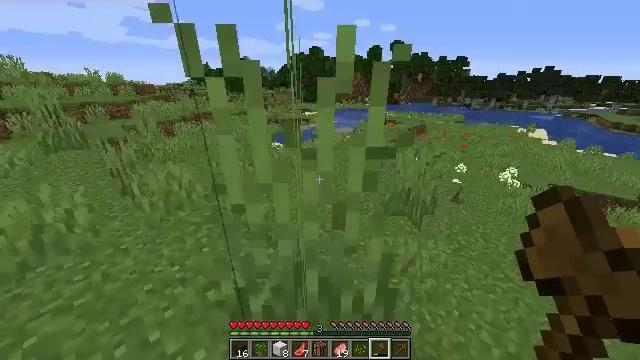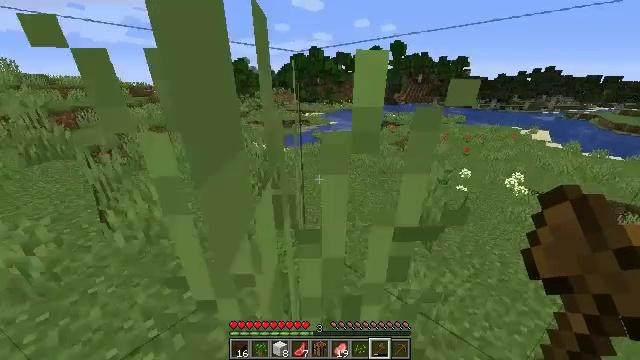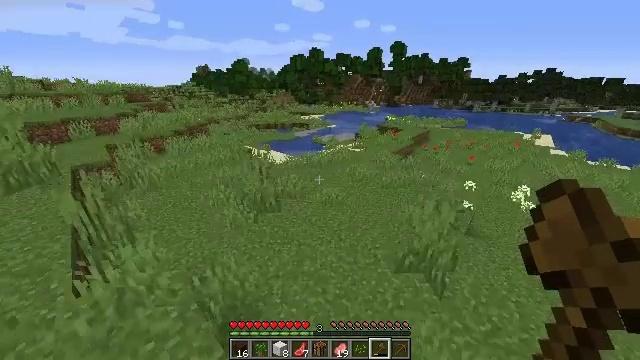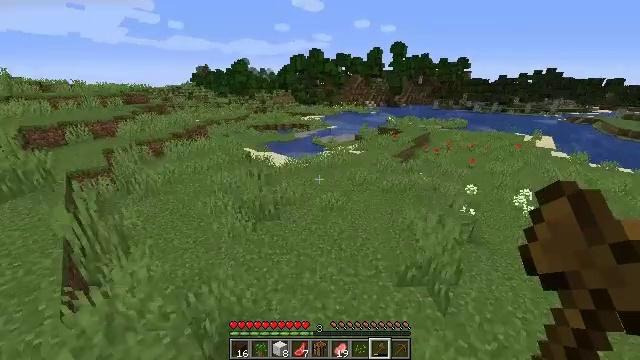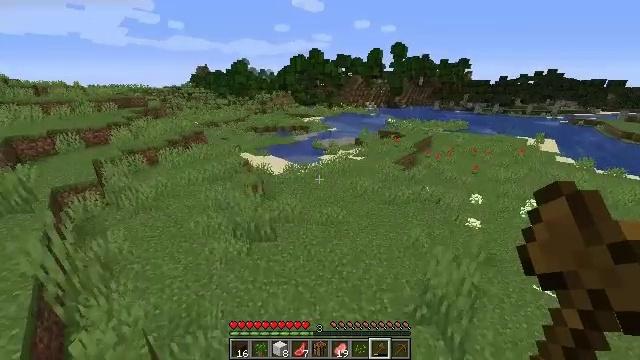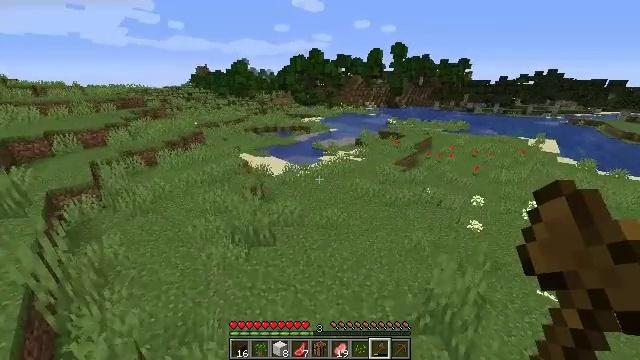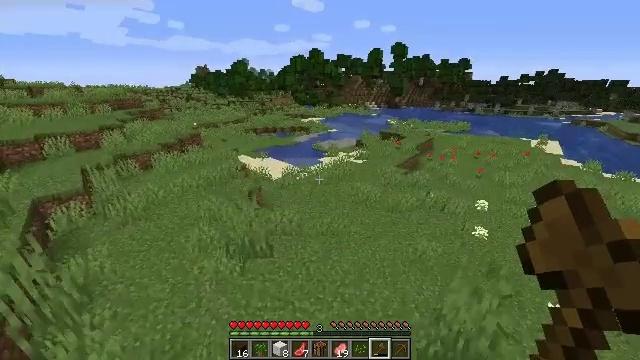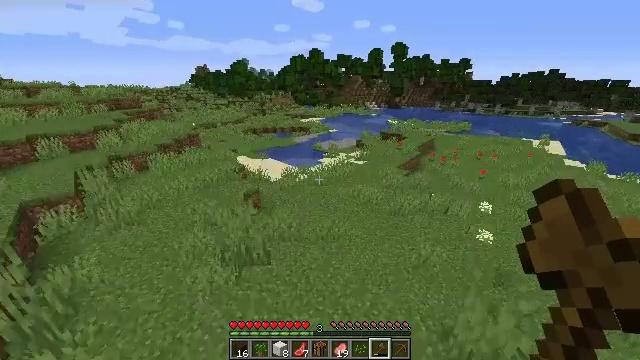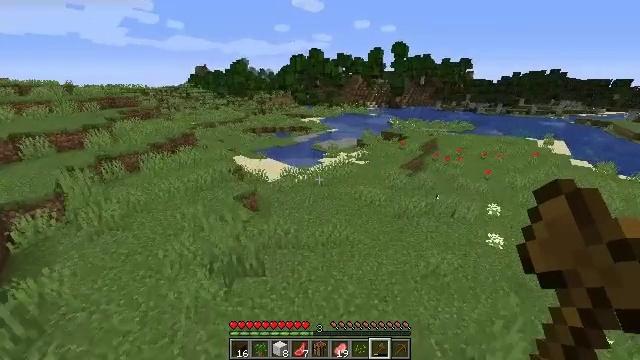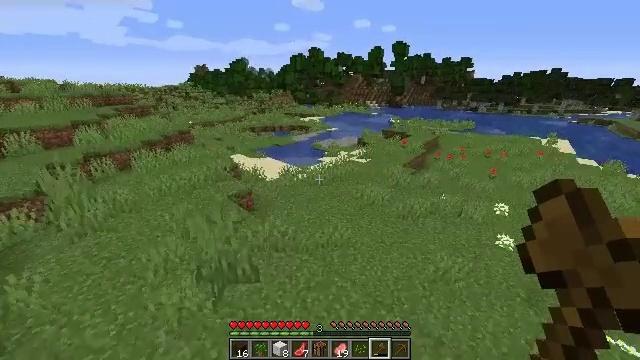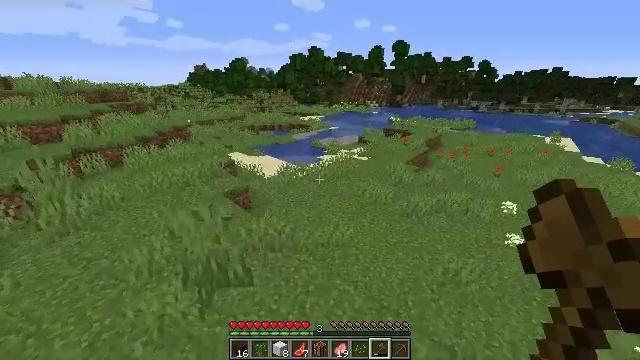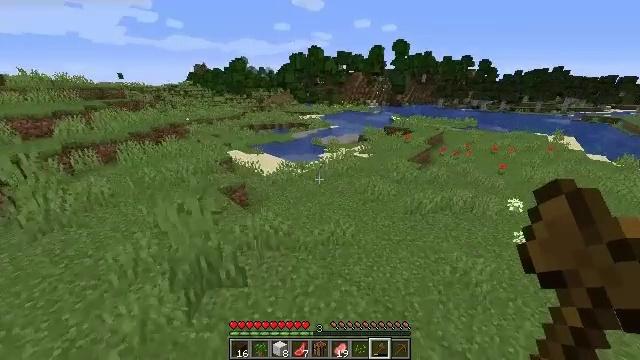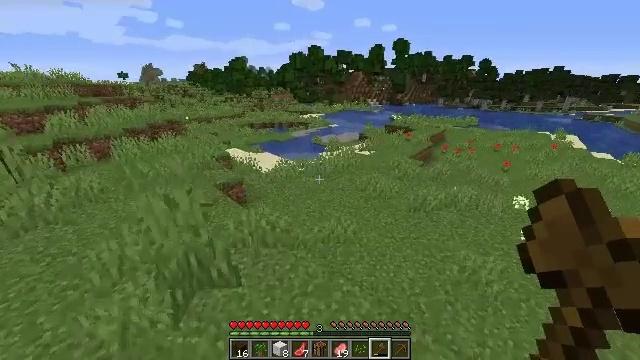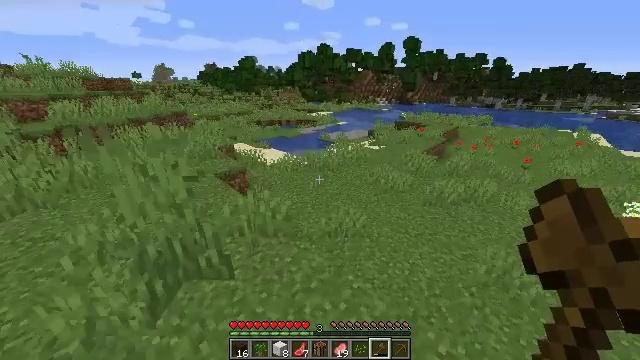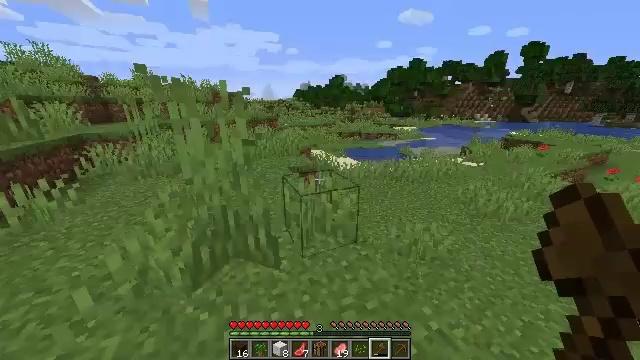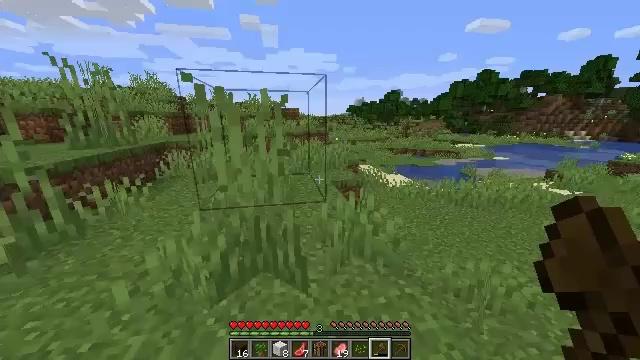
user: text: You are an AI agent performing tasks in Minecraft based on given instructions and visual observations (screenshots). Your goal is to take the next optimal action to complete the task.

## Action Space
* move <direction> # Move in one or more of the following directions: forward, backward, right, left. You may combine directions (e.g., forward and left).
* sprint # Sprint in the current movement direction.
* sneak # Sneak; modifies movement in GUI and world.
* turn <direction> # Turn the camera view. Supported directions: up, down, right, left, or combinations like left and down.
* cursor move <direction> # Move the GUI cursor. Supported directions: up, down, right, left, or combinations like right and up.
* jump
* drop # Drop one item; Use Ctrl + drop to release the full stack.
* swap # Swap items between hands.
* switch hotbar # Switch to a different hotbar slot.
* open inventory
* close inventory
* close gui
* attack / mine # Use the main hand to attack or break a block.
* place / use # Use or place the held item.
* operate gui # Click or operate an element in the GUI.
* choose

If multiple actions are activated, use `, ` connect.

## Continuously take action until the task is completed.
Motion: motion action
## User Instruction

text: Collect the rose bush for decoration.
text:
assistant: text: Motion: move forward, jump
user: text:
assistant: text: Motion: move forward, jump
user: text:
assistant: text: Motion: move forward, jump
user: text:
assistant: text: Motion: move forward, jump
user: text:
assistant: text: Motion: move forward, jump
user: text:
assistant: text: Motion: move forward, jump
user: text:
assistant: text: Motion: move forward, jump
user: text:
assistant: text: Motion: move forward, jump
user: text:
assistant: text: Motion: move forward, jump
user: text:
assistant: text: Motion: move forward, jump
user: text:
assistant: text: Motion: move forward, jump
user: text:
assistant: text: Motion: move forward, jump
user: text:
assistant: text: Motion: move forward, turn left, jump
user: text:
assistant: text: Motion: move forward, turn left and up, jump
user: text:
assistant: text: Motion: move forward, turn left and up, jump
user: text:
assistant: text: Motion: move forward, jump
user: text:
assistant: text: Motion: move forward, jump
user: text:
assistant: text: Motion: move forward, jump
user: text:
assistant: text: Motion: move forward, jump
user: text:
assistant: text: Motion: move forward, jump
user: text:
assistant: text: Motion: move forward and move left, jump
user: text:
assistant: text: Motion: move forward and move left, jump
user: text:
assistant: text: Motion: move forward and move left, jump
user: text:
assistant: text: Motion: move forward and move left, jump
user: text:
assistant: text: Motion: move forward and move left, turn right, jump
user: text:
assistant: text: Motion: move forward and move left, turn right, jump
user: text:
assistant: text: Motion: move forward and move left, turn right, jump
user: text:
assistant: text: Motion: move forward and move left, jump
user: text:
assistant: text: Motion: move forward and move left, turn right and up, jump
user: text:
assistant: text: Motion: move forward, turn right and up, jump